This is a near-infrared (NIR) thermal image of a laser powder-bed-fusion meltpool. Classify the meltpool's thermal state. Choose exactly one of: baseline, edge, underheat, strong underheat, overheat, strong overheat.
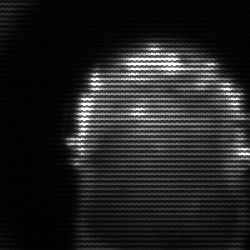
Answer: baseline